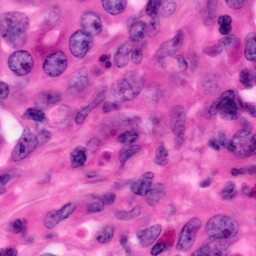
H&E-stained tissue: Pancreatic